Interaction volume radius: 10 \u00c5
Interaction volume height: 35 \u00c5
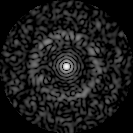
Disorder parameter: 0.8299